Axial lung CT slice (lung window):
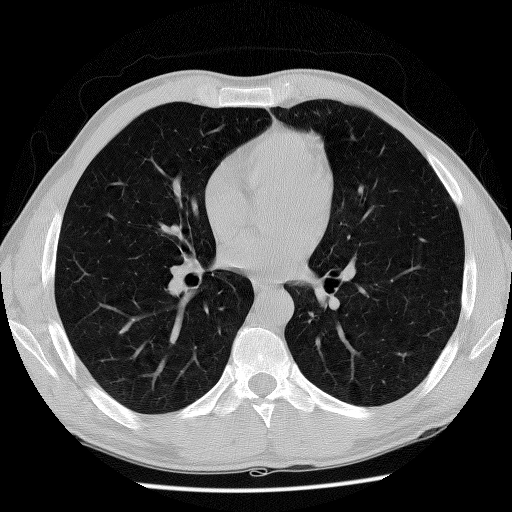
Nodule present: no